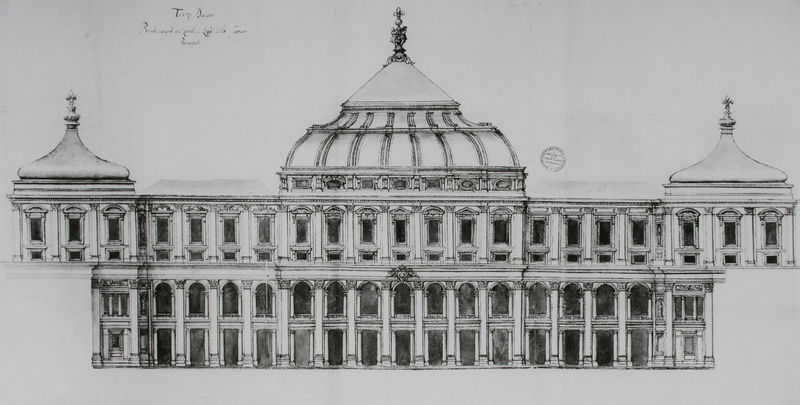
Titel: Entwurf für die Ostfassade des Cour Carrée des Louvre
Künstler: Pietro da Cortona
Standort: Paris
Institution: Musée du Louvre, Département des Arts Graphiques
Schlagwörter: feder, weiß, fenster, grau, pfeiler, schwarz, skizze, säule, säulen, zeichnung, zimmer, dach, gebäude, haus, schloss, ornament, architektur, barock, sockel, kirche, reich, front, renaissance, rokoko, turm, herrschaft, schrift, papier, ansicht, bogen, fassade, türen, dächer, giebel, koppel, pilaster, rundbogen, kuppel, arches, architecture, church, column, columns, ornate, palace, white, window, black, dark, old, windows, symmetrie, decorative, picture, perspective, model, galerie, halle, bögen, zwiebel, symetrie, tusche, kreuz, kuppeln, türme, palast, dom, symmetrisch, rippen, viele, stich, schwarzweiß, text, beschriftung, stempel, entwurf, architrav, arkaden, kapitelle, zichnung, gesims, risalit, walmdach, portikus, classic, profan, rundbögen, struktur, building, house, roof, etagen, plan, dorisch, kirchlich, drawing, paper, korinthisch, kupferstich, black and white, klassik, pavillion, castle, line, sketch, romantic, symetrisch, bau, cross, pen, door, klassisch, klassizistisch, russisch, gibel, grundriss, bauwerk, aufriss, korintisch, ädikula, zweiturmfassade, teil, arc, design, dome, doors, arkarden, säulenordnung, lisene, fensterfront, halbsäulen, rectangle, regierung, elevation, facade, mansion, plans, symmetry, terrace, architektonisch, museum, pencil, petersburg, circle, classicism, stamp, stamped, gegliedert, christian, relief, venetian, frieze, trier, big, tall, rotunda, zkizze, rectangular, domes, pauplan, apostolisch, do, ebenerdig, sülen, grand, collonade, levels, balconies, colonade, symmetrical, colonnade, blueprint, pillars, capitals, seitenfront, entablature, finials, layout, georgian, curved, blueprints, project, front view, pediments, greek revival, roo, symettry, edifice, clolumns, chuchr, stoires, fascade, curvature, niddle